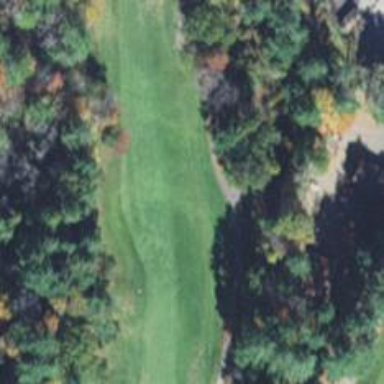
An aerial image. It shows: Golf hole.